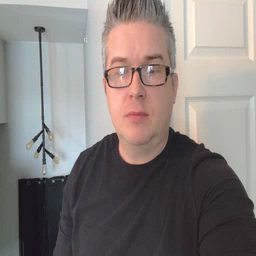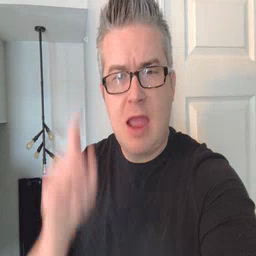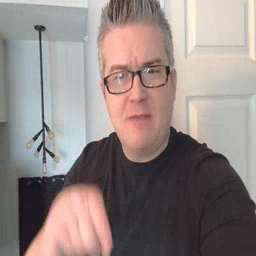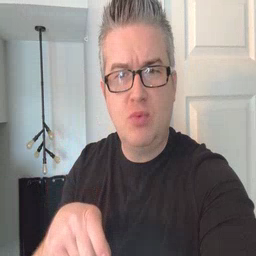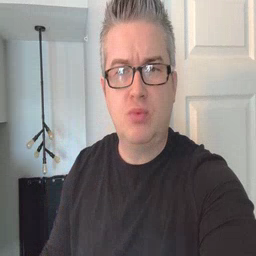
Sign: haveto